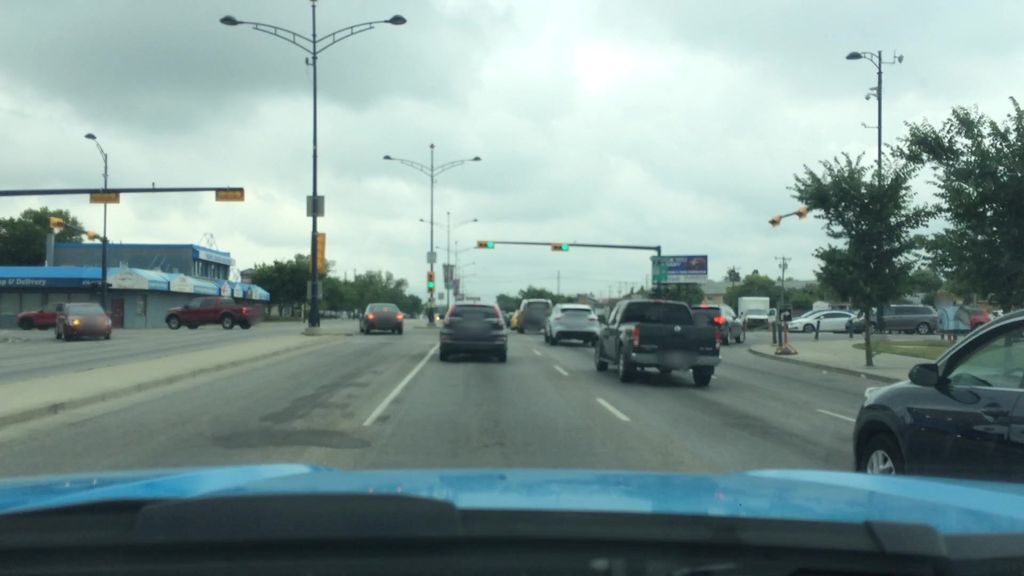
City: calgary